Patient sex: M
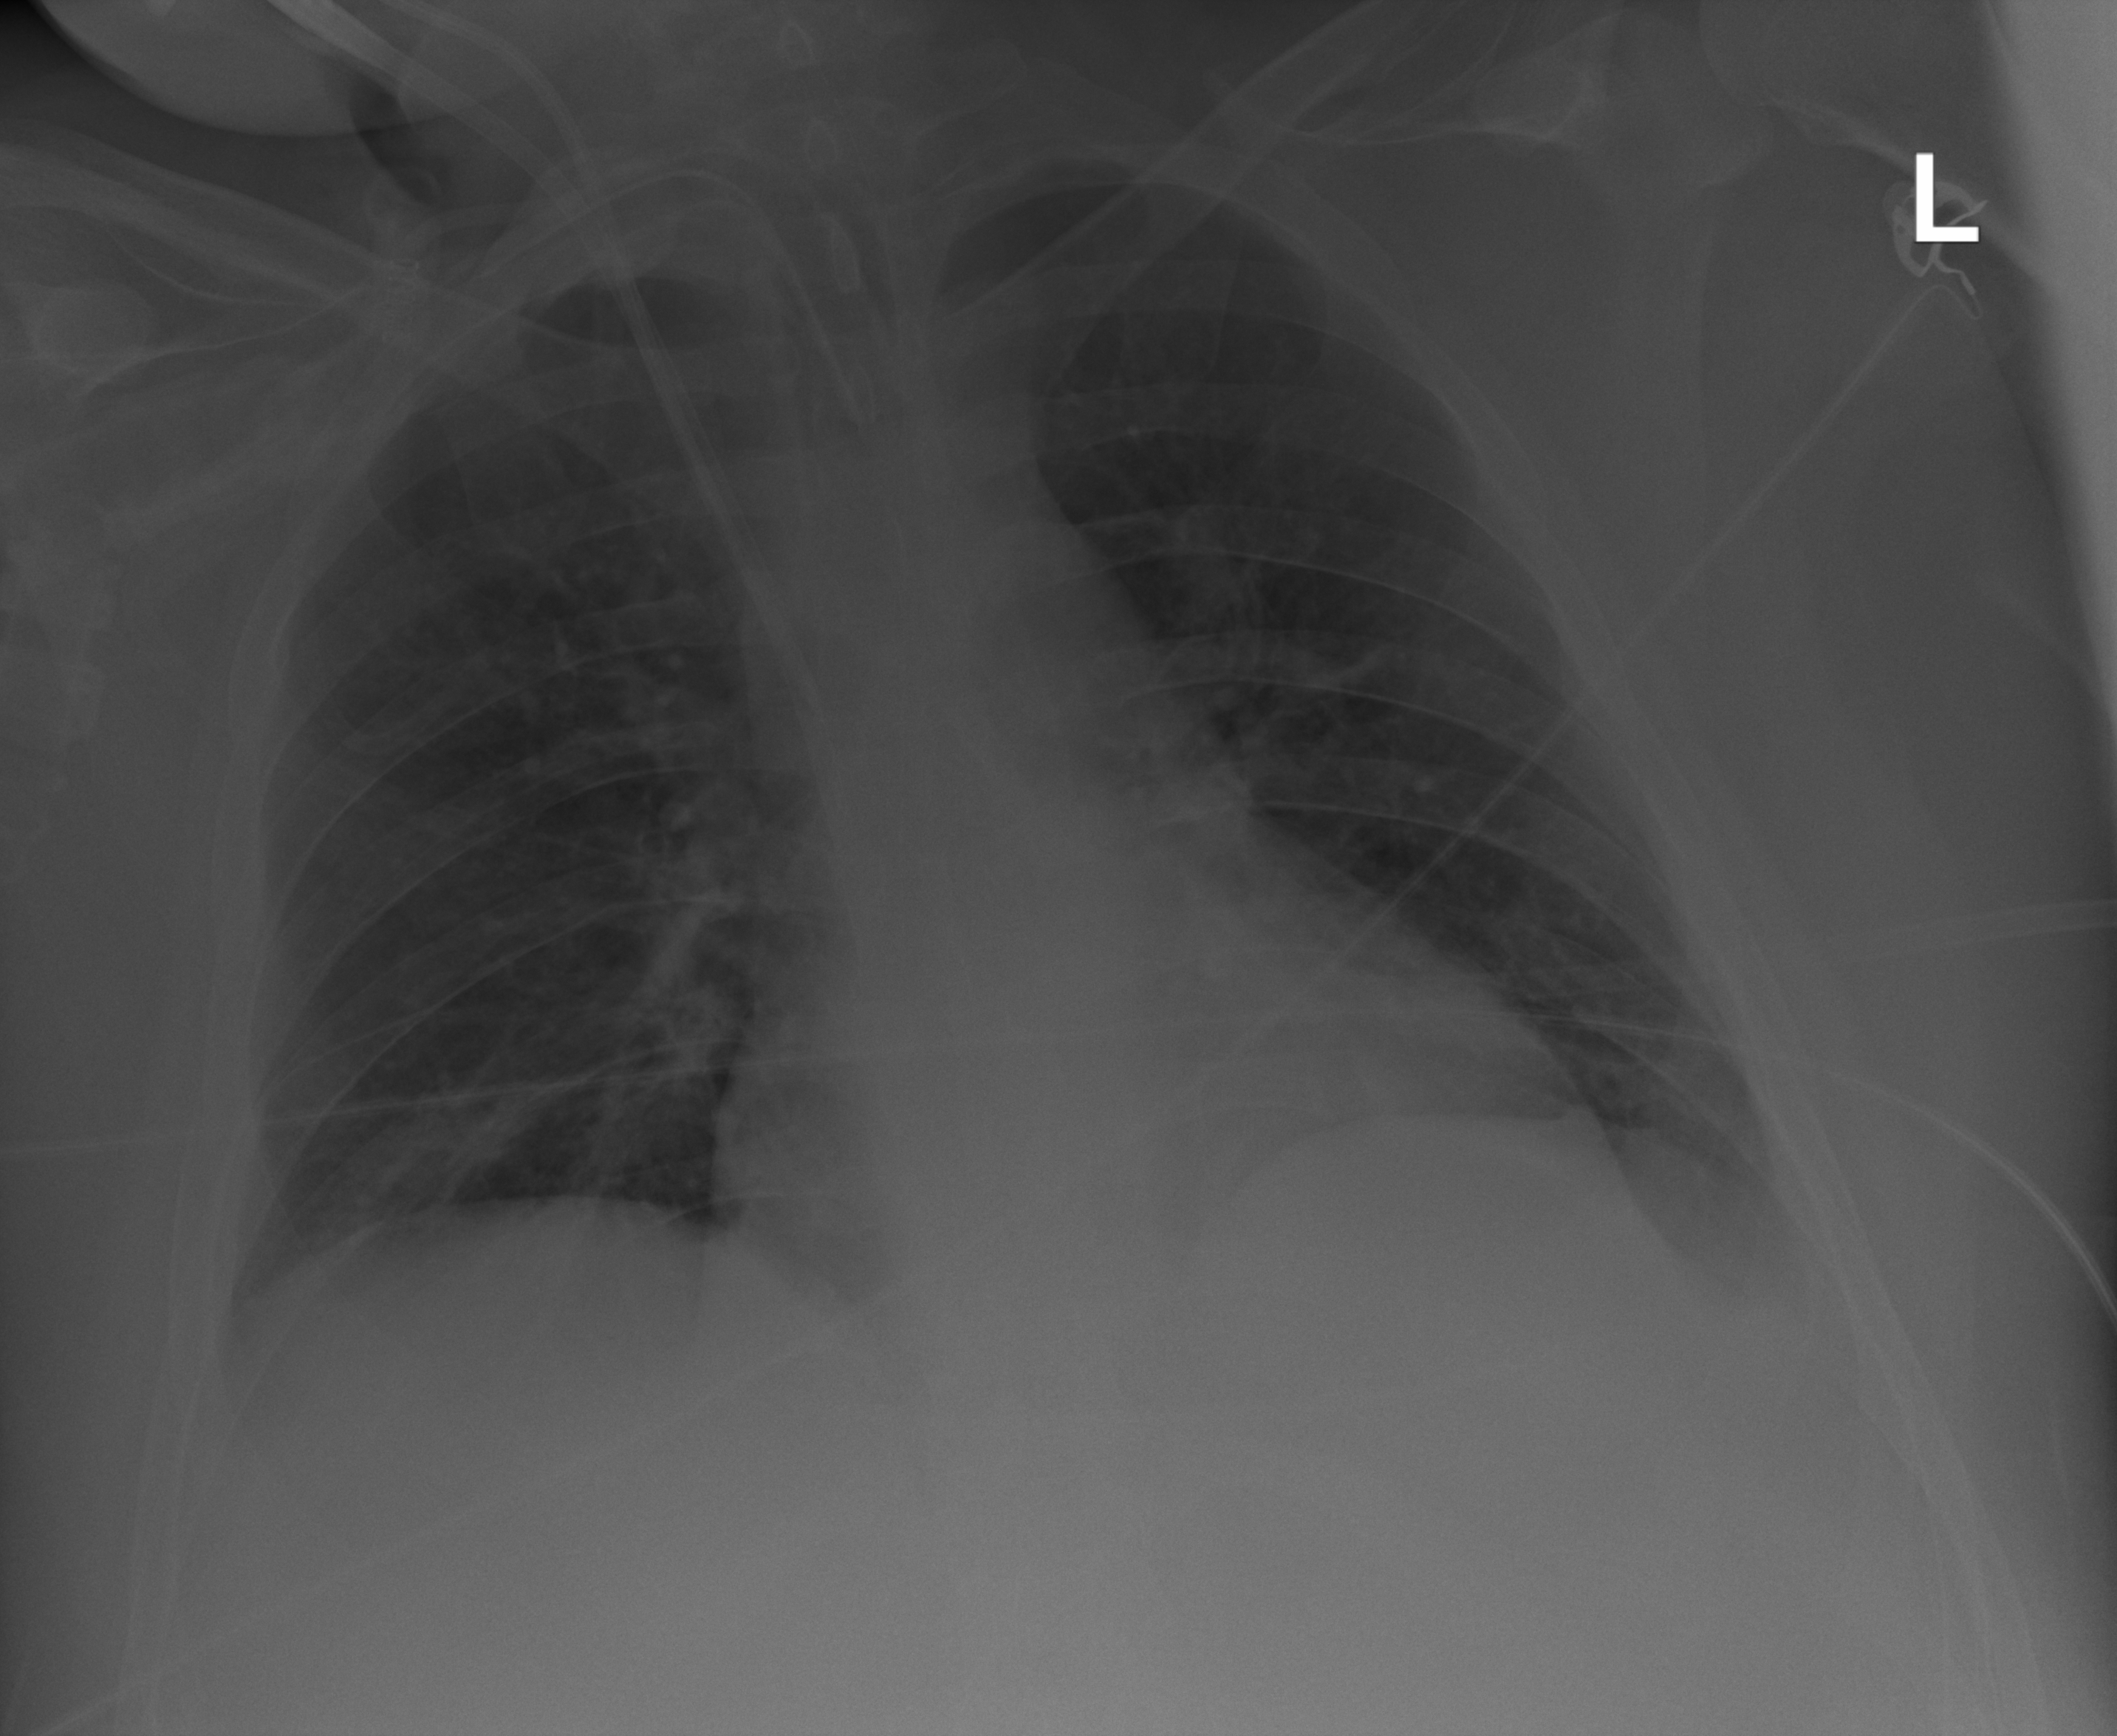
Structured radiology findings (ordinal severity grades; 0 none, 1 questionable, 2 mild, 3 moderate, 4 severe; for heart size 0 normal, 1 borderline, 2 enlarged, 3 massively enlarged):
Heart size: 1
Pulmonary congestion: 0
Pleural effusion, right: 2
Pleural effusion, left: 2
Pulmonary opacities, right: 2
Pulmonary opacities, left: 0
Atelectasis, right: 2
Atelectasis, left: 2